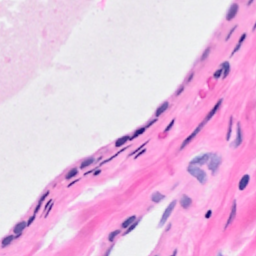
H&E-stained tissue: Breast